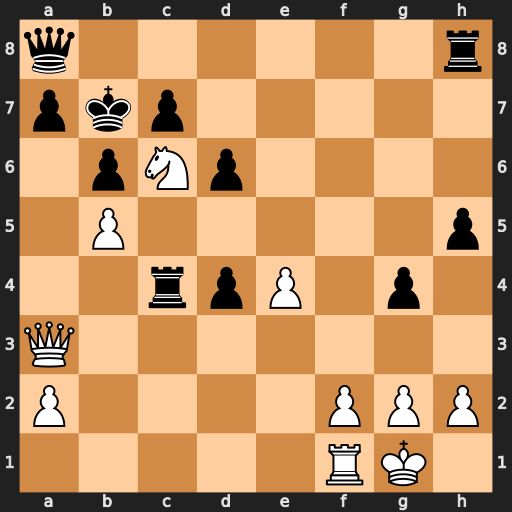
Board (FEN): q6r/pkp5/1pNp4/1P5p/2rpP1p1/Q7/P4PPP/5RK1
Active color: w
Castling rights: -
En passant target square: -
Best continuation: Qa6#